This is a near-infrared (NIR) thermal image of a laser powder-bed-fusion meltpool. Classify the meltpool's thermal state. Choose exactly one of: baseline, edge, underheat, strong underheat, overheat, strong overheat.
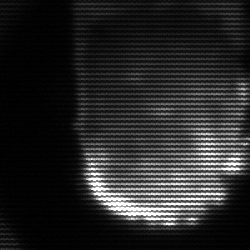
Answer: baseline